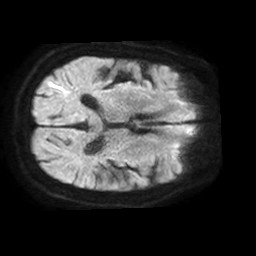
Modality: TRACE
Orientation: axial
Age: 64
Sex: male
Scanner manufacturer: philips
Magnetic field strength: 1.5 T
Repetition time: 3.484 s
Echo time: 0.07039 s